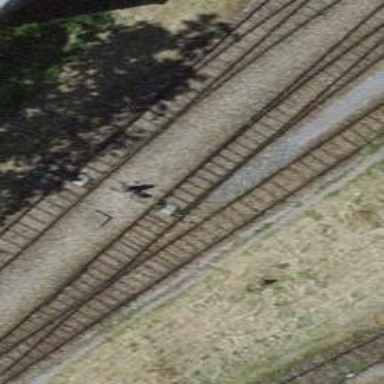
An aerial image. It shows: Railway switch.